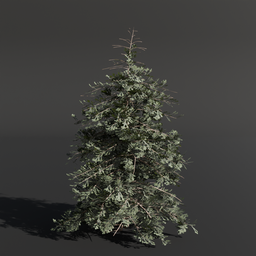
Label: nature